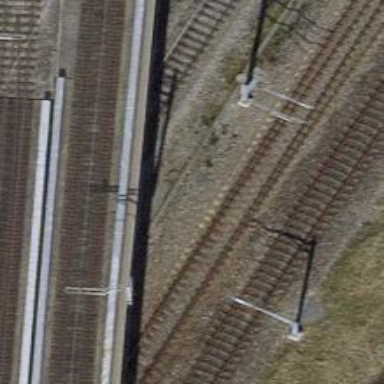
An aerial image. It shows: Railway switch.